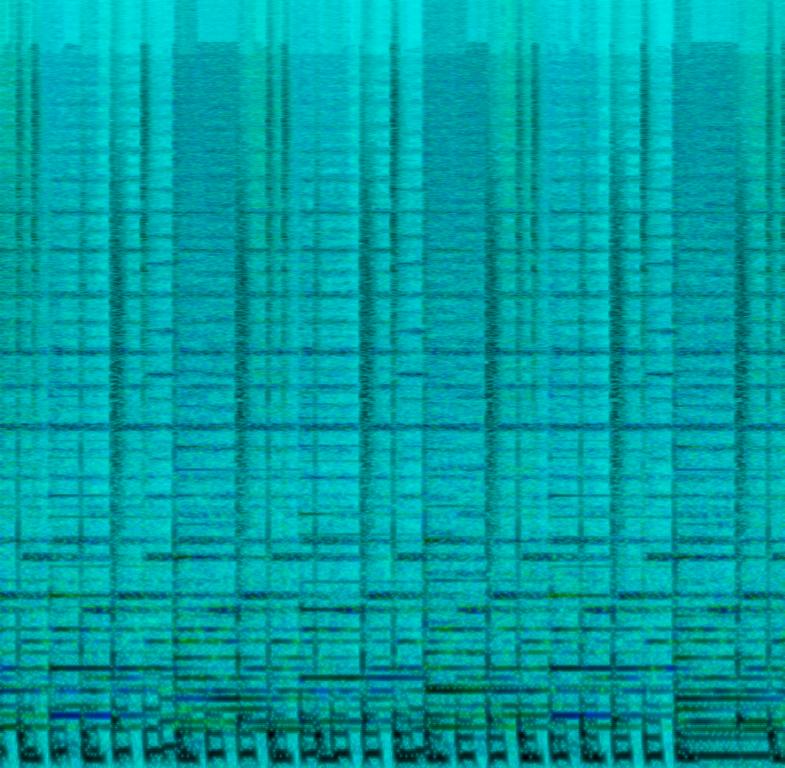
A male rapper sings this cool melody with a backup singer in vocal harmony. The song is medium tempo with a groovy bass, keyboard playing harmony, stringed Asian instrument and a steady drumming rhythm. The song is story telling and passionate. The song is in poor audio quality and is a rap music video.